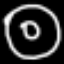
Label: donut